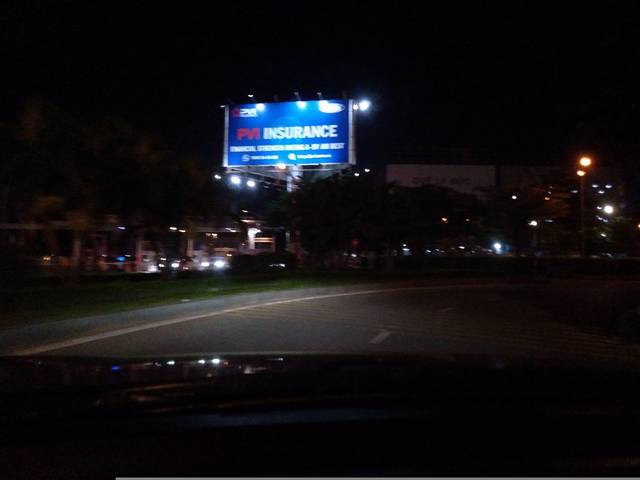
Region: Vietnam
Coordinates: 10.813, 106.665